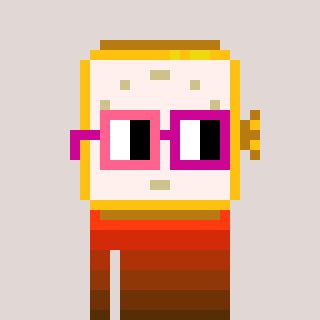
a pixel art character with square pink and red glasses, a watch-shaped head and a peachy-colored body on a warm background